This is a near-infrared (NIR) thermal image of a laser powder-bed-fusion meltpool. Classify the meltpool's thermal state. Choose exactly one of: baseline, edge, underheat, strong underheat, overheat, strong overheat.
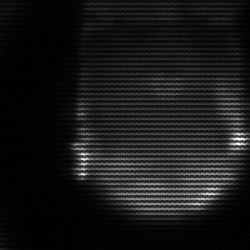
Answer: edge